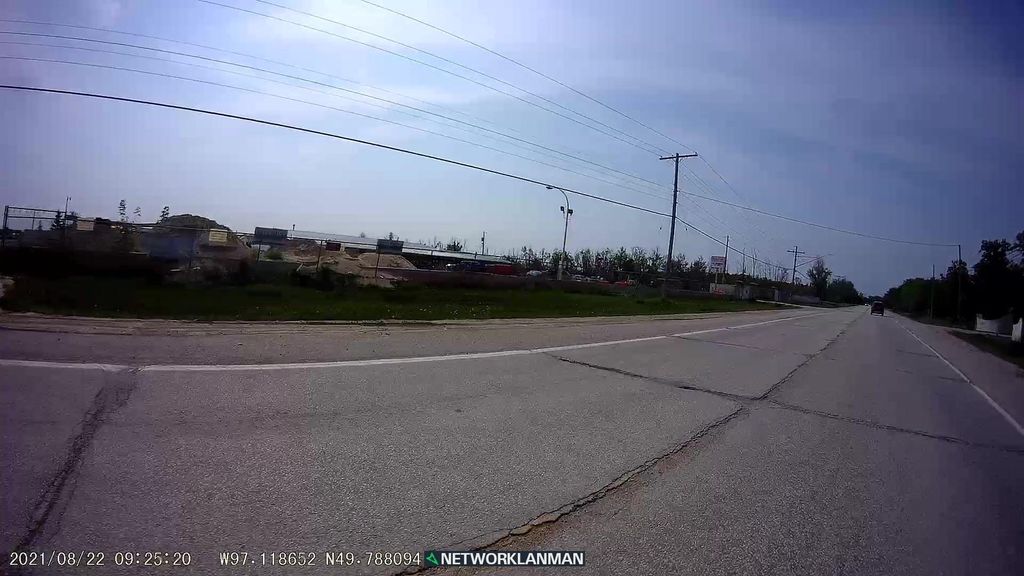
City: winnipeg